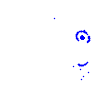
Particle: pion